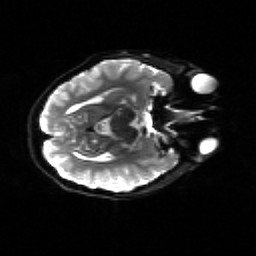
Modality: sbref
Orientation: axial
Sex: male
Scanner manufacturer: siemens
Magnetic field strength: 3 T
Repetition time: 5 s
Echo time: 0.071 s